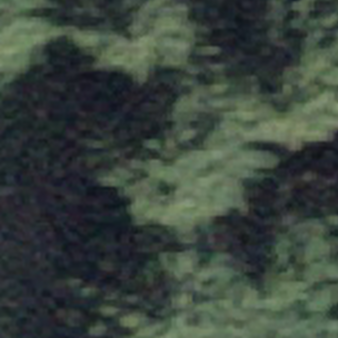
Label: other